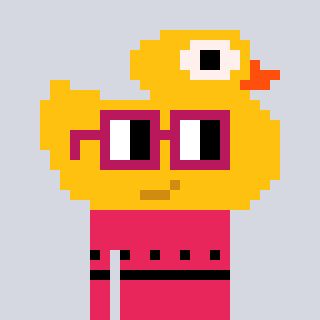
a pixel art character with square dark red glasses, a ducky-shaped head and a redpinkish-colored body on a cool background